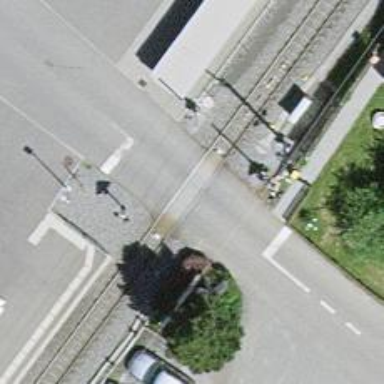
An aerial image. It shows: Full barrier level crossing on railway.